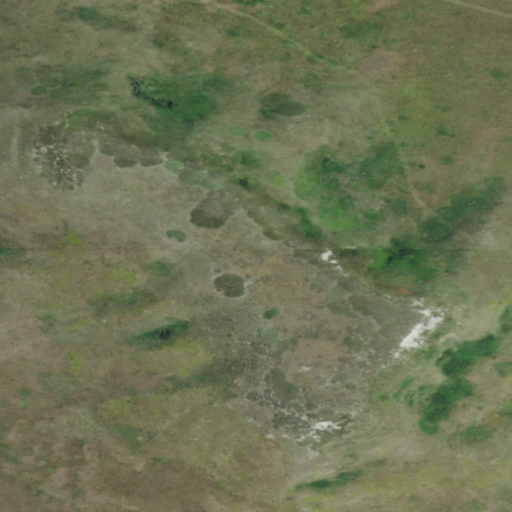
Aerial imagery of mountain in North Dakota named Cedar Butte containing only grassland